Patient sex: M
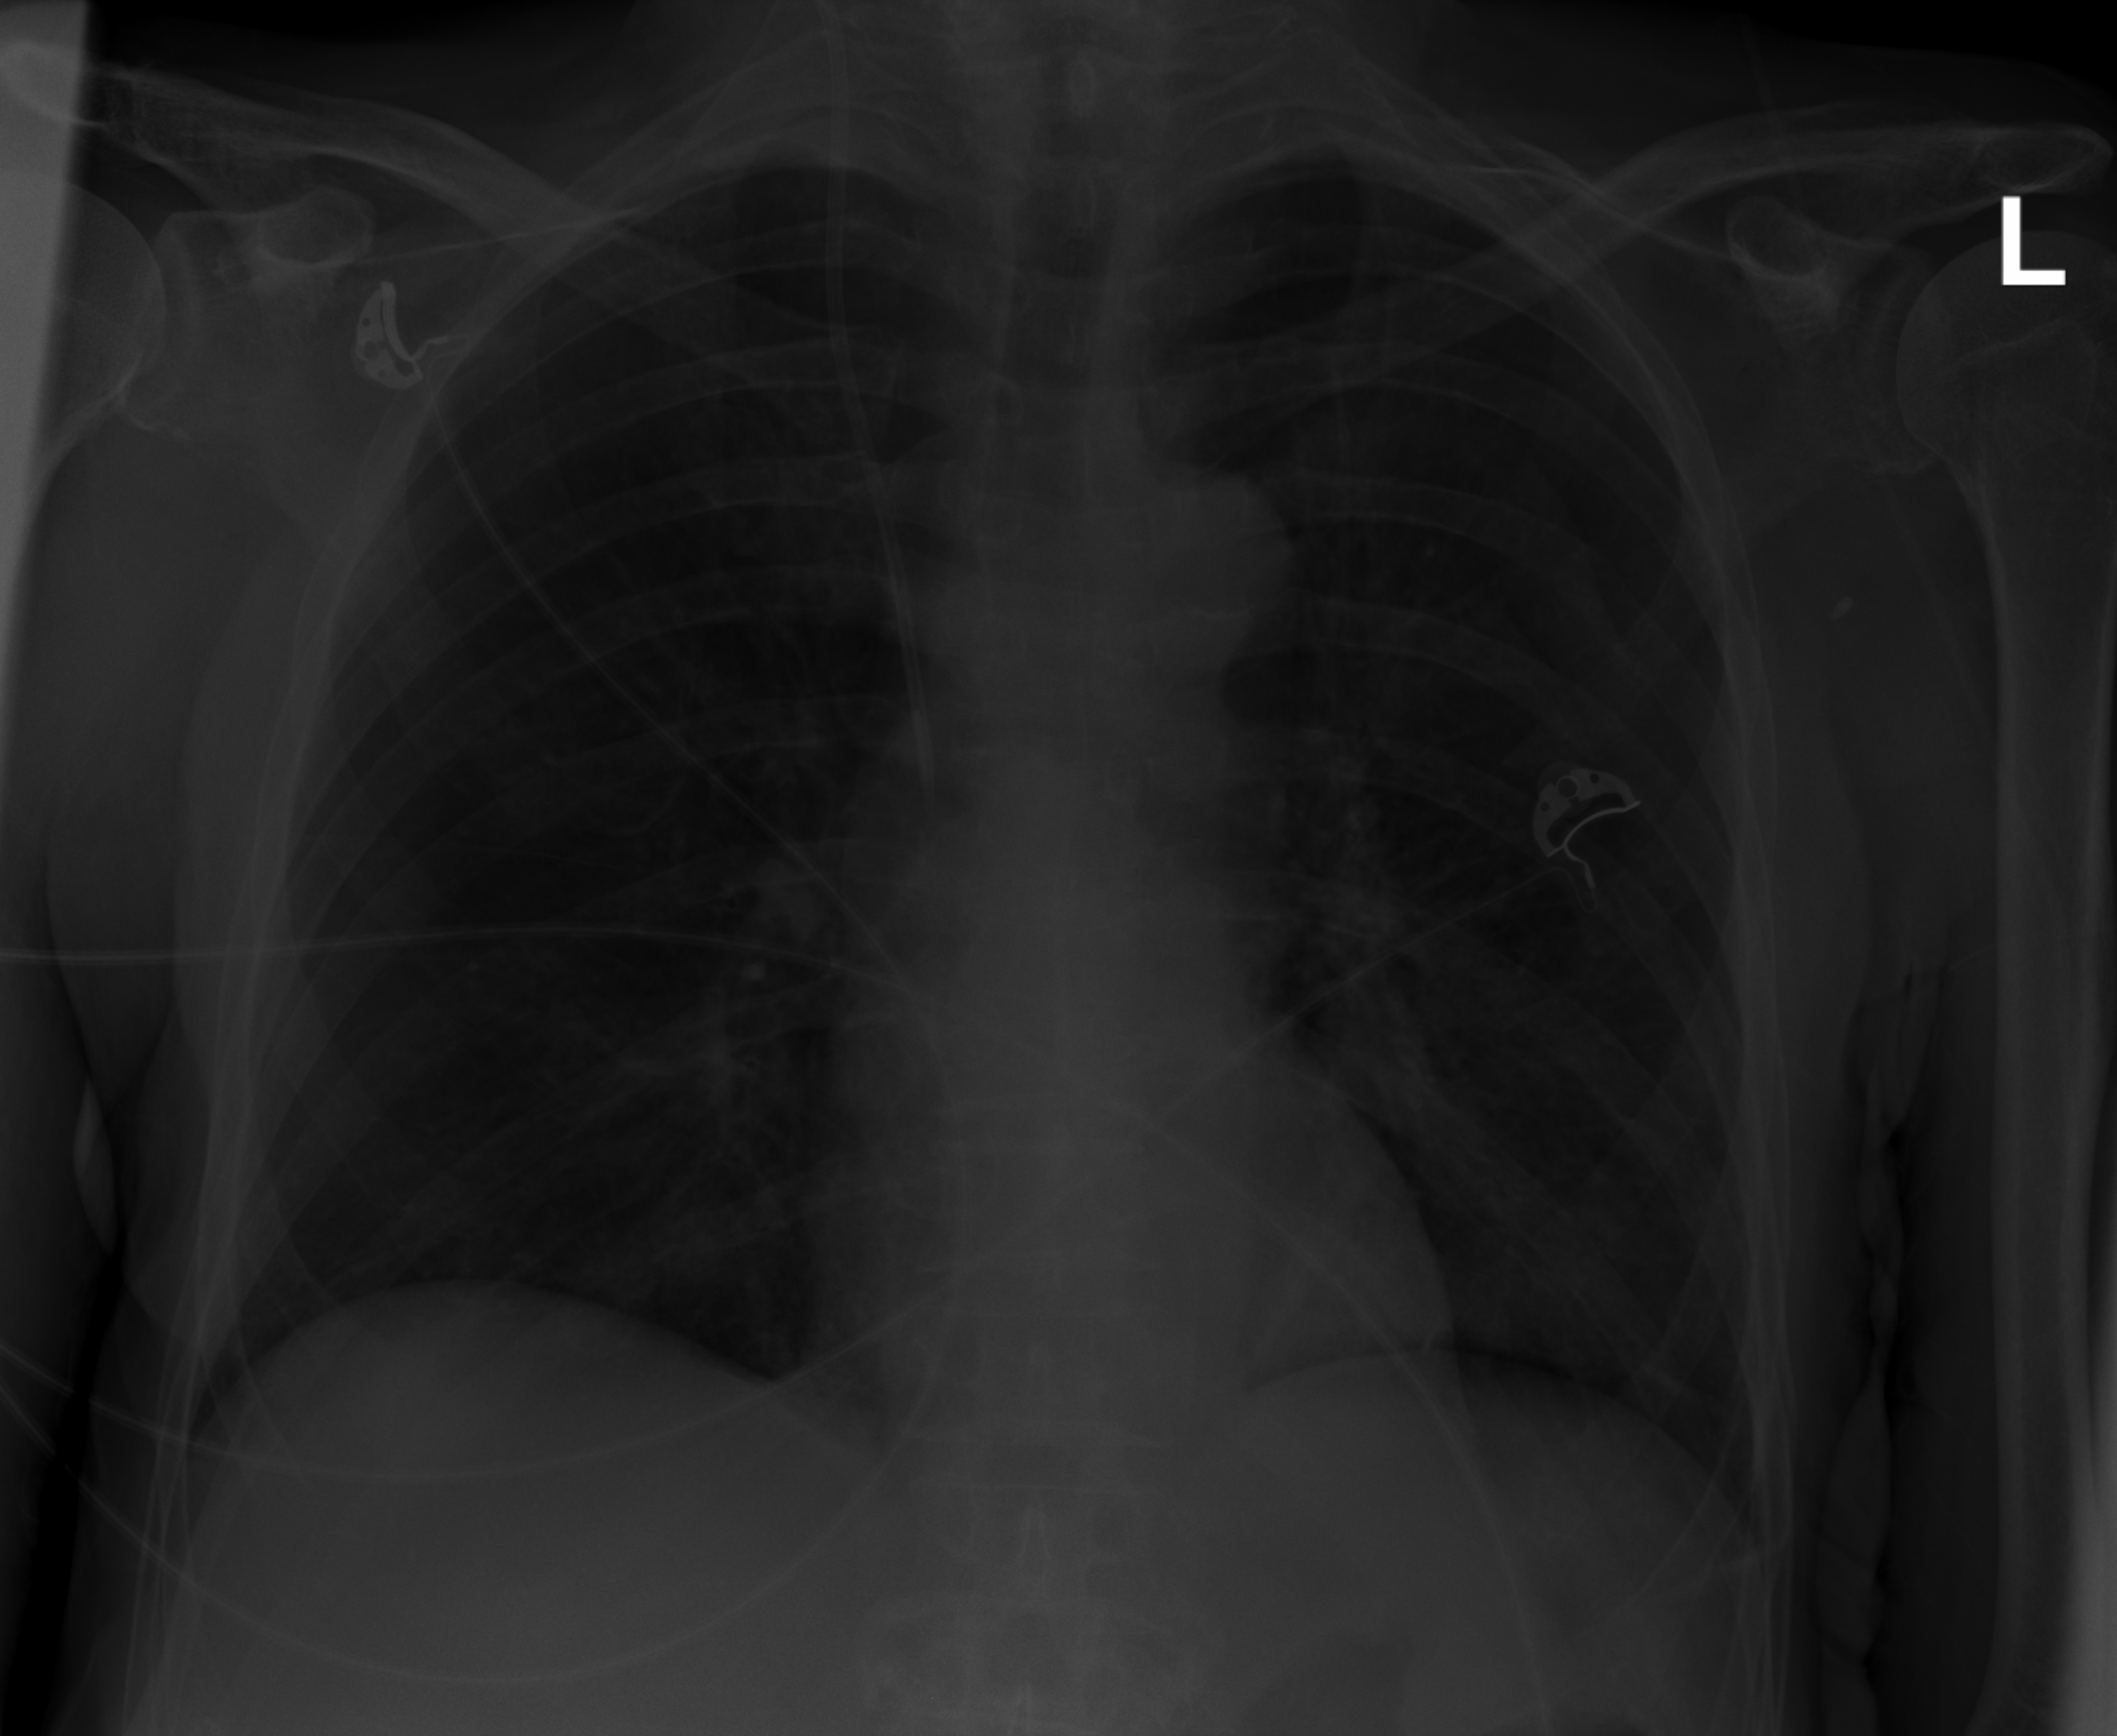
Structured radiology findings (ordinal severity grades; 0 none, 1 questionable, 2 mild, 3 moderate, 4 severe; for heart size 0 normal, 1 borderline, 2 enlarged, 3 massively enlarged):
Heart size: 0
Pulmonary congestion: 0
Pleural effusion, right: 0
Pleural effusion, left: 0
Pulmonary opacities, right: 0
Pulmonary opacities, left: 3
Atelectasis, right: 0
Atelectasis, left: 0